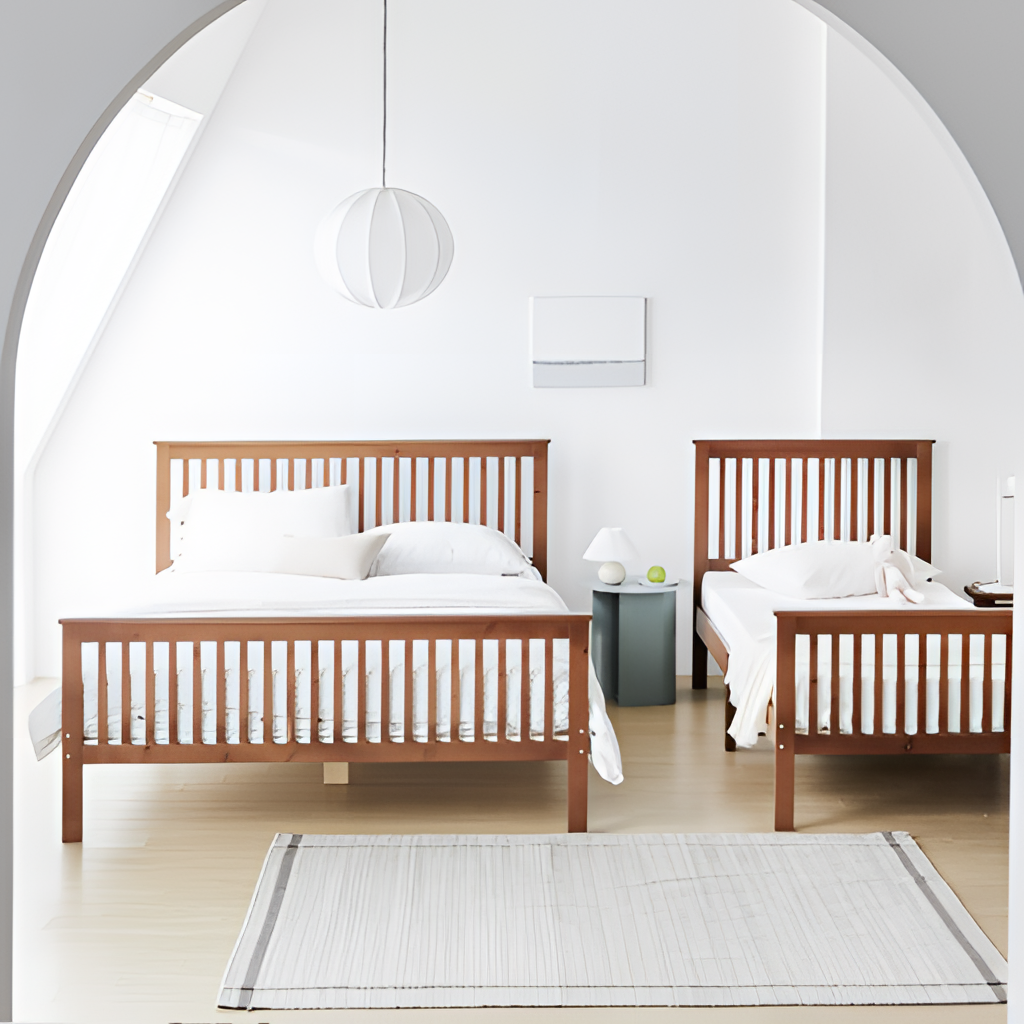
bedroom, brown wood beds, wood flooring, with plank pattern, paint wallpaper, with solid pattern, minimalist